Question: # Problem
Error: 'Property 'attach' does not exist on type 'Component'.'
How can I return an arbitrary subclass stored in a custom dictionary type, and use a method that only exists on the subclass if the dictionary type has a return value of the superclass?
# Context
I have a 'Component' class that has many subclasses.
My 'GameActor' class can have Components attached to it. An attached component is stored in the 'ComponentContainer' member which is a custom type, and can be any of the subclasses of 'Component'. E.g. 'MovementComponent', 'HealthComponent', 'EventComponent', etc. can all be stored in 'ComponentContainer'.
When I retrieve an attached Component, I get the "Property does not exist" error above when I try and call a method from the retrieved Component. If I open up the browser's dev tools, I can see my log of the returned type looks like it
# ComponentContainer type definition
'''
//globals.d.ts
// ComponentContainer type definition
// populated data structure will look like:
// {
// "EventComponent": EventComponent,
// "MovementComponent": MovementComponent,
// "FooComponent": FooComponent
// // etc...
// }
type ComponentContainer = {
[componentName: string]: Component;
}
'''
The GameActor has a bunch of methods to add, remove, get, and list the attached components.
'''
//GameActor class that can have Components attached to it
export abstract class GameActor extends GameObject implements IGameActor {
protected components: ComponentContainer;
constructor() {
this.components = {};
}
public getComponent(key: string): Component|null {
return this.components[key];
}
}
// Player subclass of GameActor
export class Player extends GameActor implements IPlayer {
//Player class code here...
}
//Component superclass
export abstract class Component {
protected typeId: string;
public getTypeId(): string {
return this.typeId;
}
}
//EventComponent subclass
export class EventComponent extends Component implements IEventComponent {
public attach(event: Event|CustomEvent): void {
//Attach code here...
}
}
'''
Now somewhere else in the code I want to do the following:
'''
this.getComponent("EventComponent").attach(PlayerDeathEvent.create(this));
'''
at which point I receive the error. If I log out the following code, it appears both are of type 'EventComponent'.
'''
let ec = this.Player.getComponent("EventComponent");
let t = new EventComponent();
'''

I expect '.attach' to not throw an error because the compiler knows the component is of type 'EventComponent'.
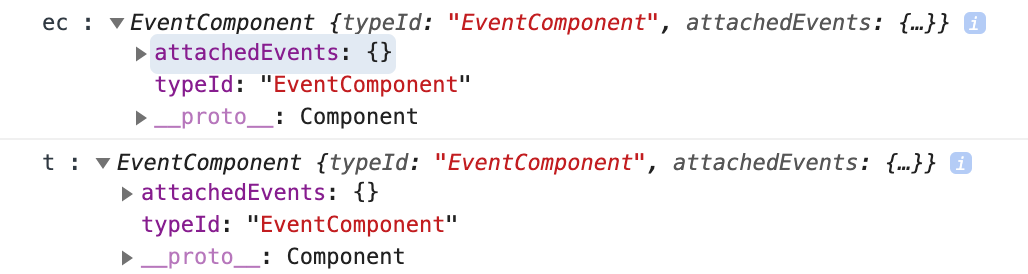
Answer: The issue here is that the compiler doesn't have the information needed to narrow the results of 'this.getComponent("EventComponent")' from 'Component | null' to 'EventComponent'. The method 'getComponent()' is declared to take a 'string' and return a 'Component | null', so that's all the compiler really knows.
It's true that the compiler does a certain amount of <URL>. But yes, there are plenty of instances where what is obvious to a human being is not known to the compiler. Here's a simplified example:
'''
function hmm(x: number) {
return (x >= 0) ? x : "negative";
}
console.log(hmm(4).toFixed()); // error!
// --------------> ~~~~~~~
// "toFixed" does not exist on number | "negative"
'''
The compiler only knows that 'hmm()' takes a 'number' and returns a 'number | "negative"'. It is obvious to a human being that 'hmm(4)' will return a number and thus will have a 'toFixed()' method, and sure enough at runtime the code runs with no error. But the compiler doesn't know that 'hmm(4)' will end up evaluating '4 >= 0', and it doesn't know that '4 >= 0' will end up returning 'true', and so it doesn't know that 'hmm(4)' will not return '"negative"', which means it doesn't know that 'hmm(4)' will have a 'toFixed()' method, which means... compiler error.
---
Instead of expecting the compiler to figure out what will happen from the flow of the code, you will have better results if you give the compiler the information explicitly via stronger types. My recommendation is to strengthen your 'ComponentContainer' type to represent the key-value mapping you implied in your comments, and make 'getComponent()' a generic method where the 'key' parameter is of generic type 'K' from among 'keyof ComponentContainer', and it returns a value of type 'ComponentContainer<URL>. Like this:
'''
type ComponentContainer = {
EventComponent: EventComponent;
// MovementComponent: MovementComponent,
// FooComponent: FooComponent
// etc
}
abstract class GameActor {
protected components: ComponentContainer;
constructor() {
// better actually initialize this properly
this.components = {
EventComponent: new EventComponent()
// MovementComponent: new MovementComponent();
// FooComponent: new FooComponent();
// etc
}
}
public getComponent<K extends keyof ComponentContainer>(key: K): ComponentContainer[K] {
return this.components[key];
}
}
'''
Now when you call your method it should work the way you expect:
'''
// Player subclass of GameActor
class Player extends GameActor {
bloop() {
this.getComponent("EventComponent").attach(PlayerDeathEvent.create(this)); // okay
}
}
'''
Okay, hope that helps; good luck!
<URL>